Question: I have integrated <URL> I have followed the Installation instruction, App builds fine in developing mode, while making archive I am getting this,
'''
CodeSign /Users/shujaathaider/Library/Developer/Xcode/DerivedData/jamesAppV2-hhfnrydqoghbzpgsvepxtuzarqrc/Build/Intermediates/ArchiveIntermediates/Home\ Automation\ Sys\ Swift/IntermediateBuildFilesPath/UninstalledProducts/OAuth2.framework
cd "/Users/shujaathaider/Desktop/Workspace_qadir/JamesApp - Development/OAuth2-master"
export CODESIGN_ALLOCATE=/Applications/Xcode.app/Contents/Developer/Toolchains/XcodeDefault.xctoolchain/usr/bin/codesign_allocate
export PATH="/Applications/Xcode.app/Contents/Developer/Platforms/iPhoneOS.platform/Developer/usr/bin:/Applications/Xcode.app/Contents/Developer/usr/bin:/usr/bin:/bin:/usr/sbin:/sbin"
Signing Identity: "iPhone Developer: Ghulam Hemani (HB4LLMX2DD)"
/usr/bin/codesign --force --sign C72D0E8EEBE104D1EA0AA0D15558EF38808250F3 /Users/shujaathaider/Library/Developer/Xcode/DerivedData/jamesAppV2-hhfnrydqoghbzpgsvepxtuzarqrc/Build/Intermediates/ArchiveIntermediates/Home\ Automation\ Sys\ Swift/IntermediateBuildFilesPath/UninstalledProducts/OAuth2.framework
/Users/shujaathaider/Library/Developer/Xcode/DerivedData/jamesAppV2-hhfnrydqoghbzpgsvepxtuzarqrc/Build/Intermediates/ArchiveIntermediates/Home Automation Sys Swift/IntermediateBuildFilesPath/UninstalledProducts/OAuth2.framework: bundle format is ambiguous (could be app or framework)
Command /usr/bin/codesign failed with exit code 1
'''
Here is how I have integrated the library:

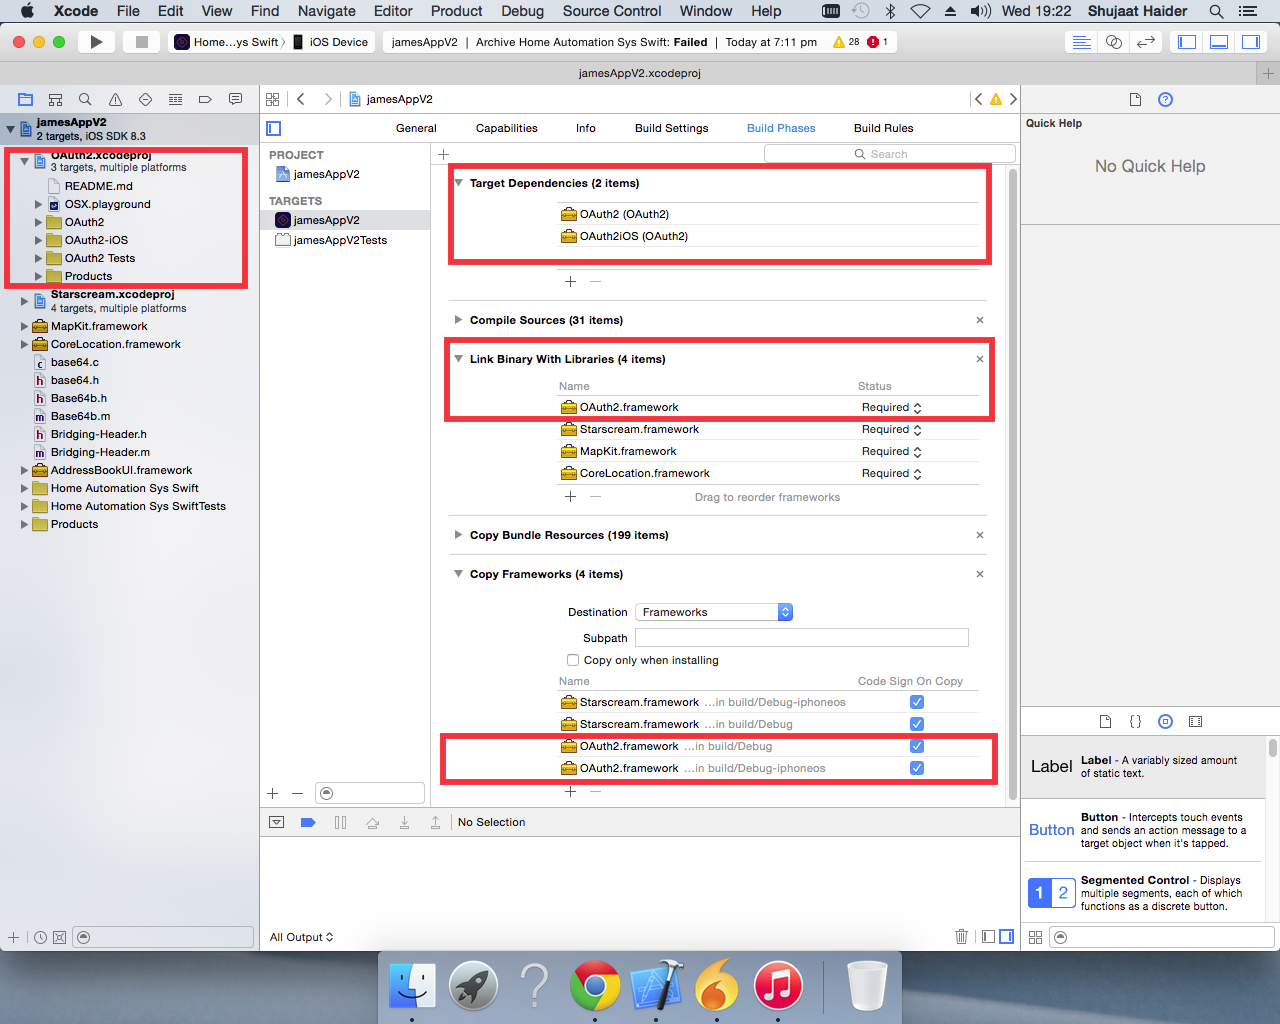
Answer: You are integrating both the OS X iOS versions of the framework into the app. You only need the iOS version, so remove 'OAuth2 (OAuth2)' from and remove 'OAuth.framework ...in build/Debug' from .